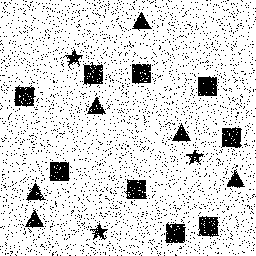
Squares: 9
Triangles: 6
Stars: 3
Total shapes: 18